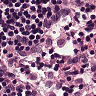
Metastatic tissue present: no